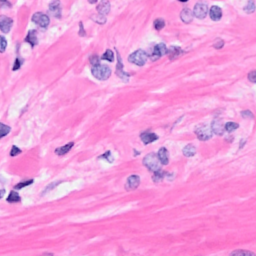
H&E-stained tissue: Breast